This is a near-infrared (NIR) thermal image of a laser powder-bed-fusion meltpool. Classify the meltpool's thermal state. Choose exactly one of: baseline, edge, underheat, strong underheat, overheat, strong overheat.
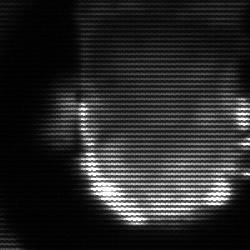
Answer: baseline